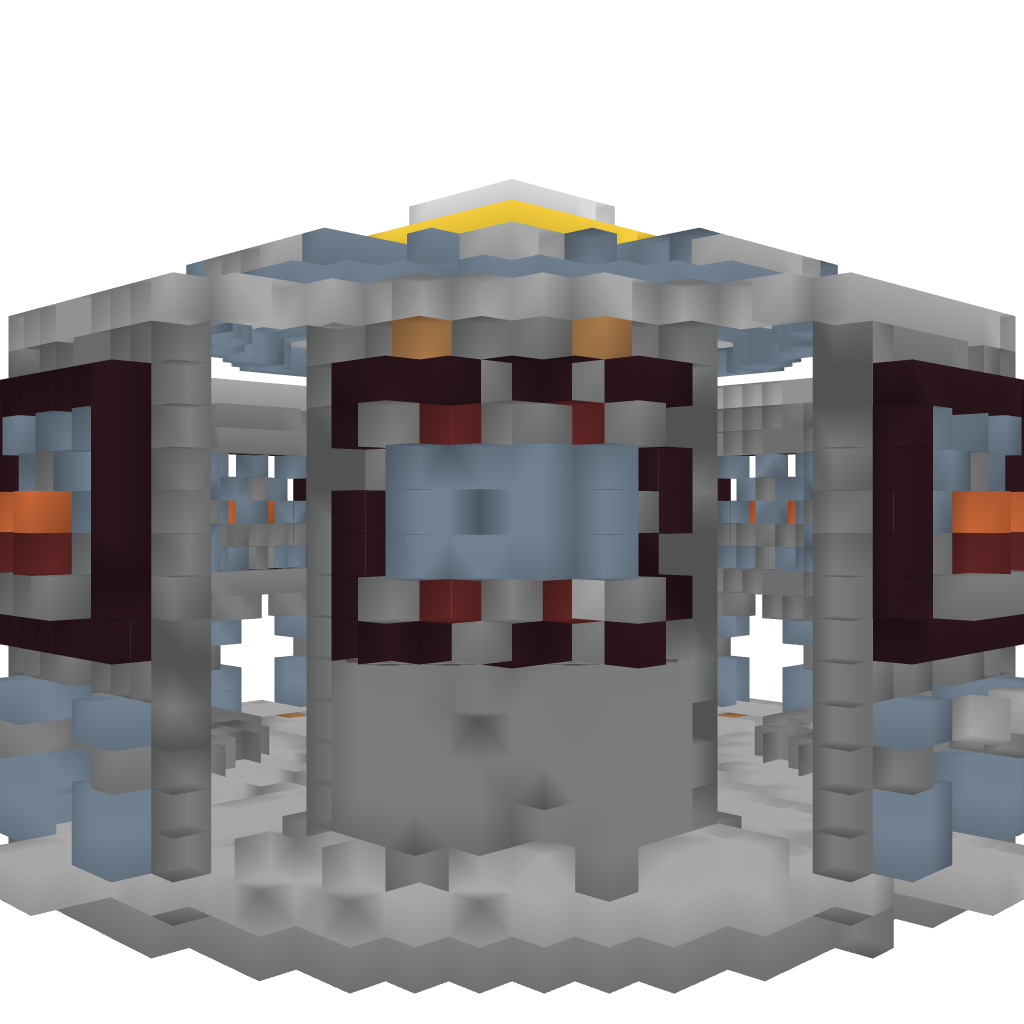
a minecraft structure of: Nether Hub